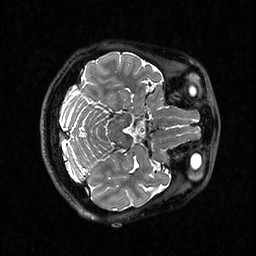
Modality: T2w
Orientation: axial
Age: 22
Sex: female
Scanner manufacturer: ge
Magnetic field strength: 3 T
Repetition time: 3.202 s
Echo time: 0.06575 s